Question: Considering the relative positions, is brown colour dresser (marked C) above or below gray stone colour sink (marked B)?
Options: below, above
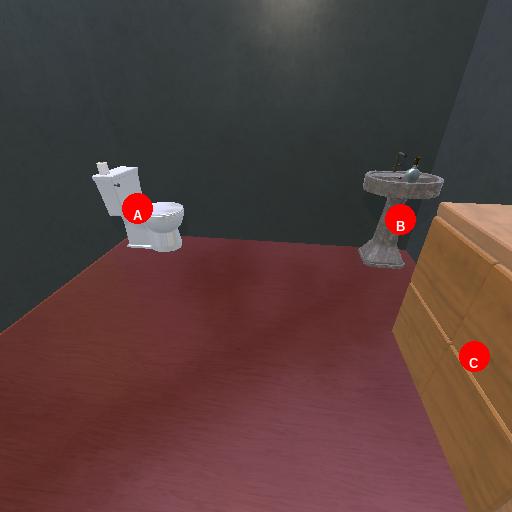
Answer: below